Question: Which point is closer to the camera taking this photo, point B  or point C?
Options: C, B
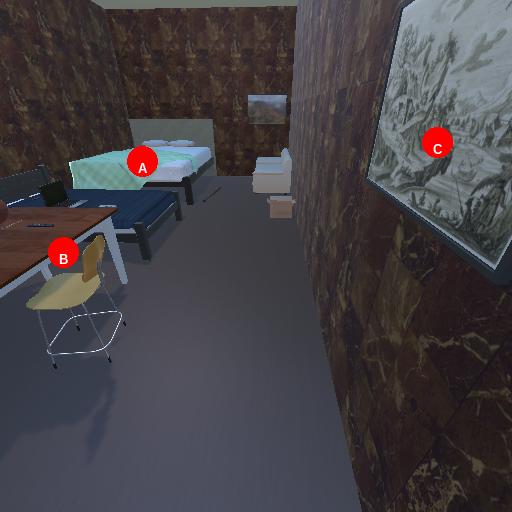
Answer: C